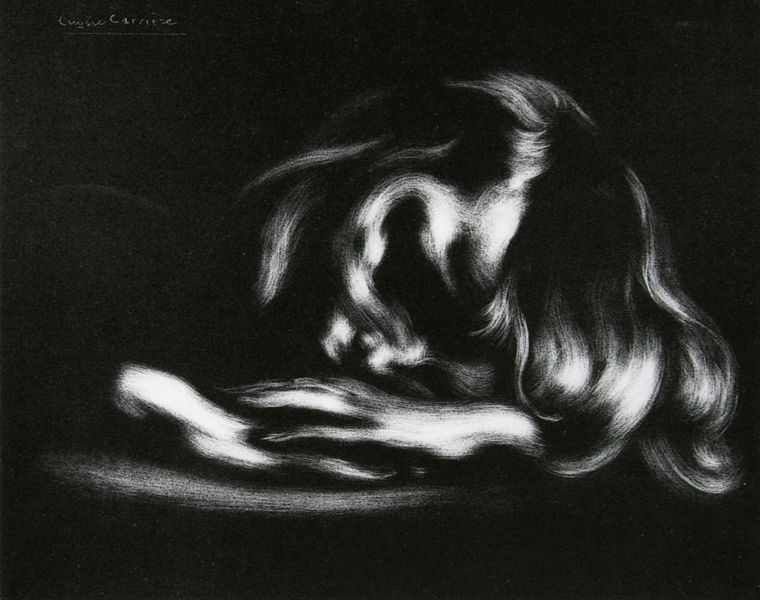
Titel: Schlaf (Jean-René Carrière)
Künstler: Eugène Carrière
Standort: Strasbourg
Institution: Musée d'Art Moderne et Contemporain
Schlagwörter: dunkel, fuß, gemälde, hand, kopf, schatten, schlaf, weiß, fluss, grob, mädchen, bewegung, finger, frau, frisur, grau, haar, hell, licht, nacht, nase, schwarz, tisch, zeichnung, tier, blond, augen, gesicht, trauer, bild, hände, signatur, rauch, haare, kind, kontrast, locken, schulter, traurig, pferd, ruhig, schrift, welle, wellen, ruhe, liegen, schlafen, schlafend, düster, schwan, abstrakt, fläche, grafik, nebel, sigantur, liegend, fliessend, schimmer, tusche, unterschrift, munch, wirbel, druck, lithographie, schwarz weiss, stich, text, strich, dynamik, pinsel, pinselduktus, pinselstrich, schematisch, entspannt, dynamisch, strudel, müde, schemen, erschöpft, drache, strähnen, hell dunkel kontrast, schwaz, wisch, handgelenk, aufgelehnt, niebelungen, verwirrend, melodie, aufliegen, signature, nese, jaar, schlaf haare, carnize